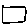
Label: square